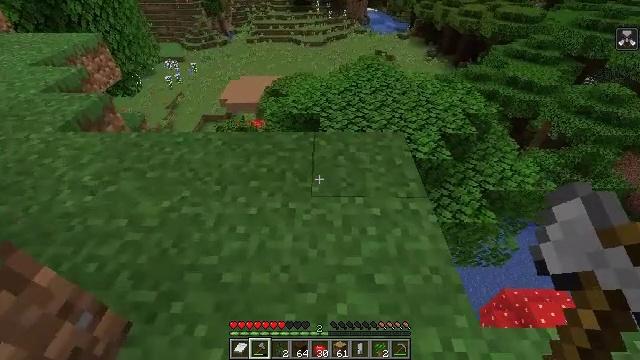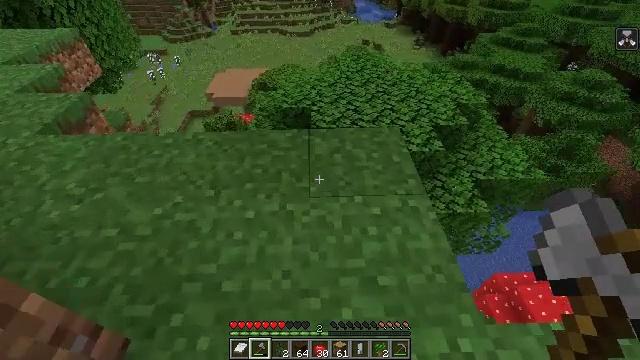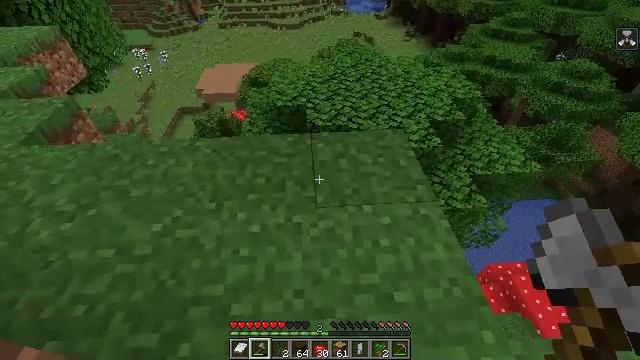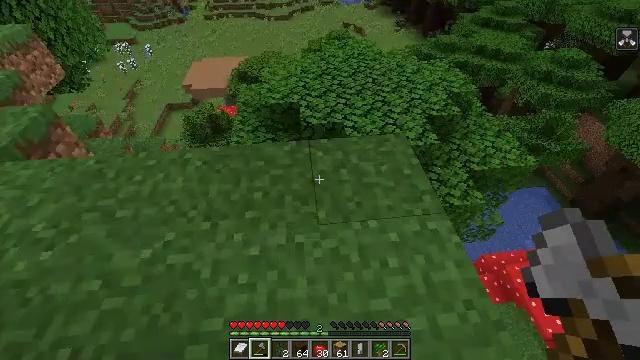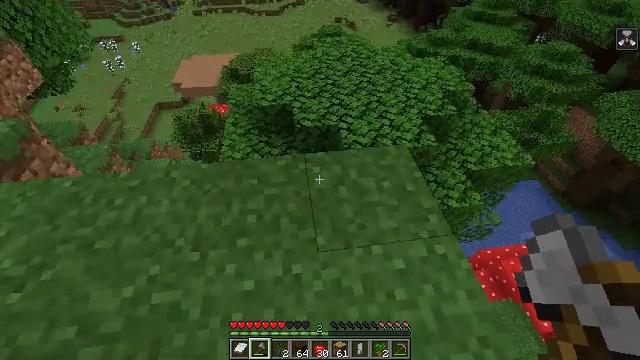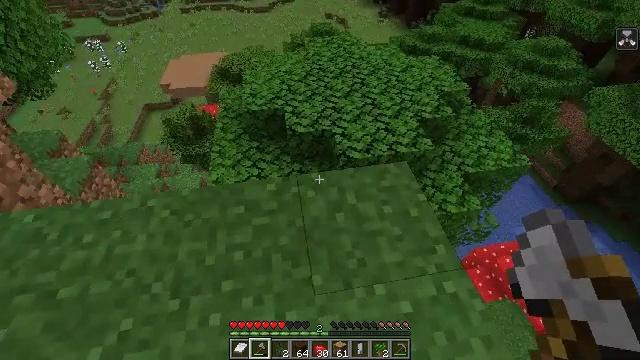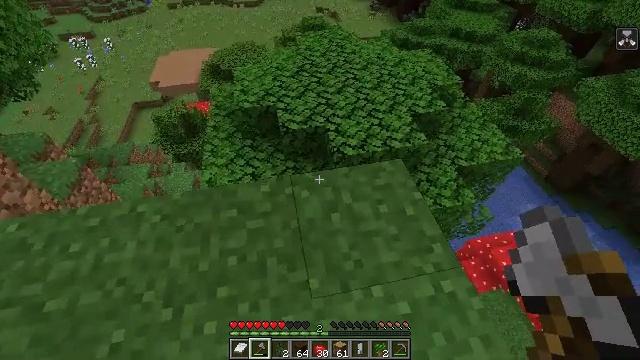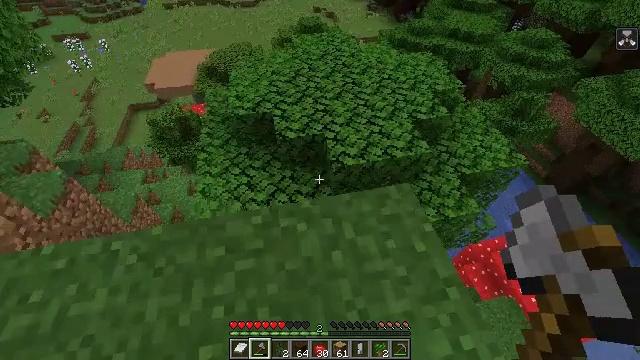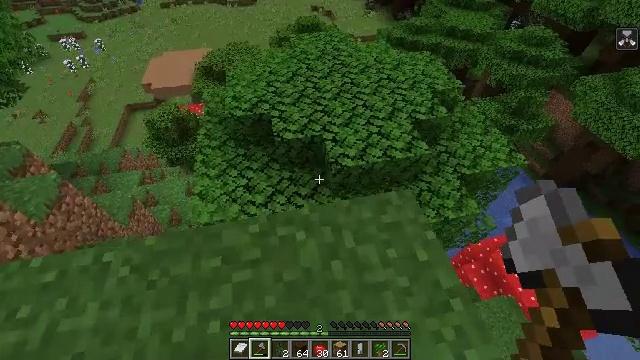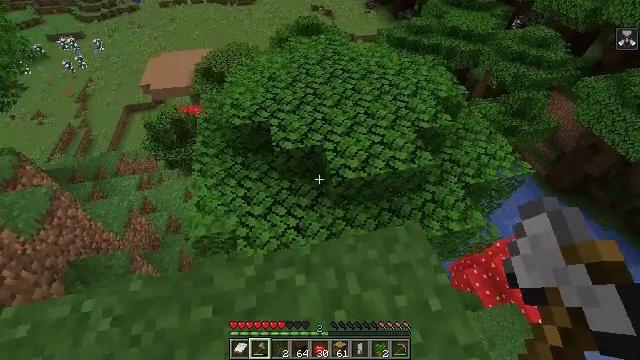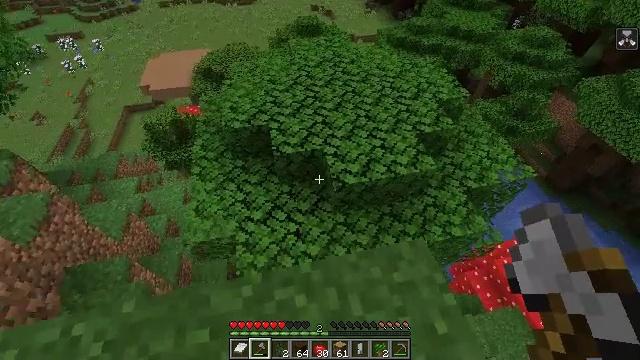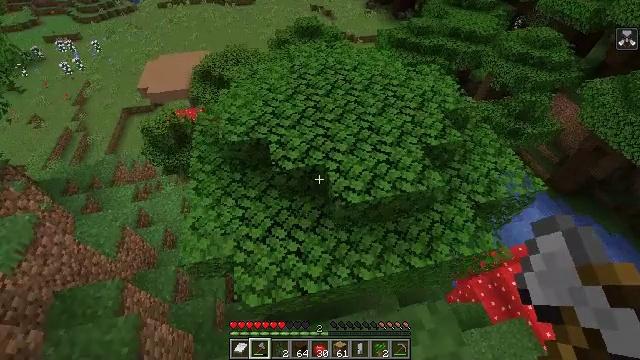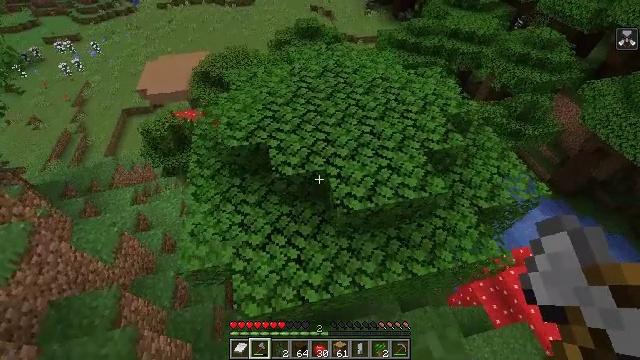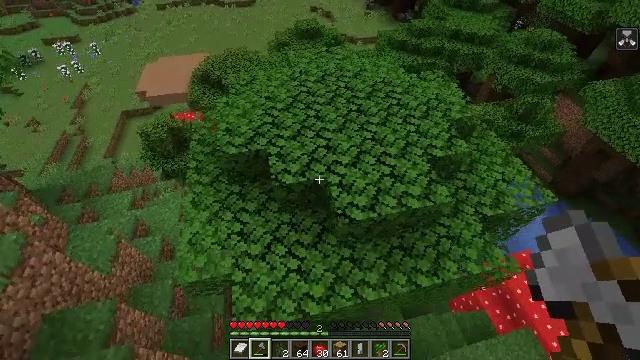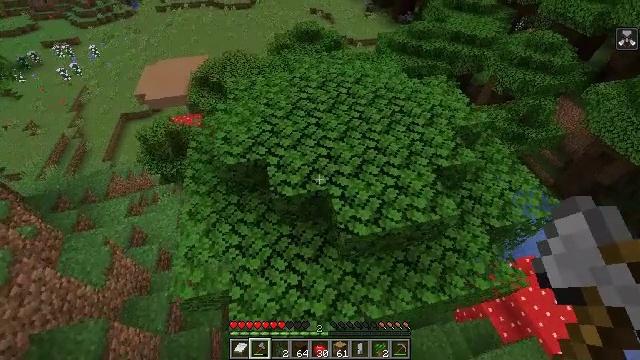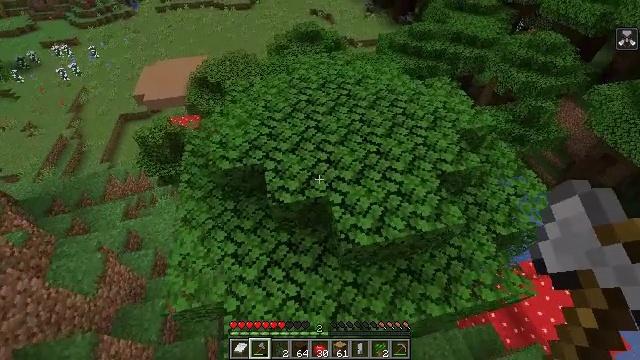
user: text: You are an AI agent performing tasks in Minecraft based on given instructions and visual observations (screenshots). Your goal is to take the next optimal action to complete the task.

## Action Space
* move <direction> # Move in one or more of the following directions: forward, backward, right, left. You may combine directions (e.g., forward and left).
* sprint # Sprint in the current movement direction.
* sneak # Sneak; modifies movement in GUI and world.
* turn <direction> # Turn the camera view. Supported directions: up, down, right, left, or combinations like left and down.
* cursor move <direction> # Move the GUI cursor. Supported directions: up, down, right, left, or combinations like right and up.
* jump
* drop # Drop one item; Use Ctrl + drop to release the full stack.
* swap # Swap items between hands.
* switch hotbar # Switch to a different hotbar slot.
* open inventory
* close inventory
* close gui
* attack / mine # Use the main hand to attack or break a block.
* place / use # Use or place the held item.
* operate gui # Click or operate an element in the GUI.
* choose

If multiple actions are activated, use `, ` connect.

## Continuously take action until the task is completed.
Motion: motion action
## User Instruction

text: Break the dark oak leaves for resources.
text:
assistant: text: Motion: move forward and move left, turn right and down
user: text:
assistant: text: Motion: move forward, turn right and down
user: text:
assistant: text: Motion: move forward, turn right and down
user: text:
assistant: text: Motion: move forward, turn right
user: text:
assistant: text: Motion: move forward, turn right
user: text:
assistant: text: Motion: move forward, turn right and down
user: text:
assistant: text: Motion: move forward
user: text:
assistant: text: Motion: move forward
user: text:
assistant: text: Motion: move forward
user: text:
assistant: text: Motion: move forward
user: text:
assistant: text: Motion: move forward
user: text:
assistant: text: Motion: move forward
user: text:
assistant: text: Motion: move forward
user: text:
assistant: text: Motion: move forward
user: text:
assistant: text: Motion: move forward
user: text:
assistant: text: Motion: move forward
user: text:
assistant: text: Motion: move forward
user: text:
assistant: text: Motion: move forward
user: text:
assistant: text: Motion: move forward
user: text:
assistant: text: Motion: move forward
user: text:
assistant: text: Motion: move forward
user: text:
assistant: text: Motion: no_op
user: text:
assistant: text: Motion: no_op
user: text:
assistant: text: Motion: no_op
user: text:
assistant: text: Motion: no_op
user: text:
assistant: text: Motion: no_op
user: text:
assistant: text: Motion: no_op
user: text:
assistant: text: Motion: no_op
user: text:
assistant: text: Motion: no_op
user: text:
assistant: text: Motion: no_op